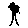
Label: tree